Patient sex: F
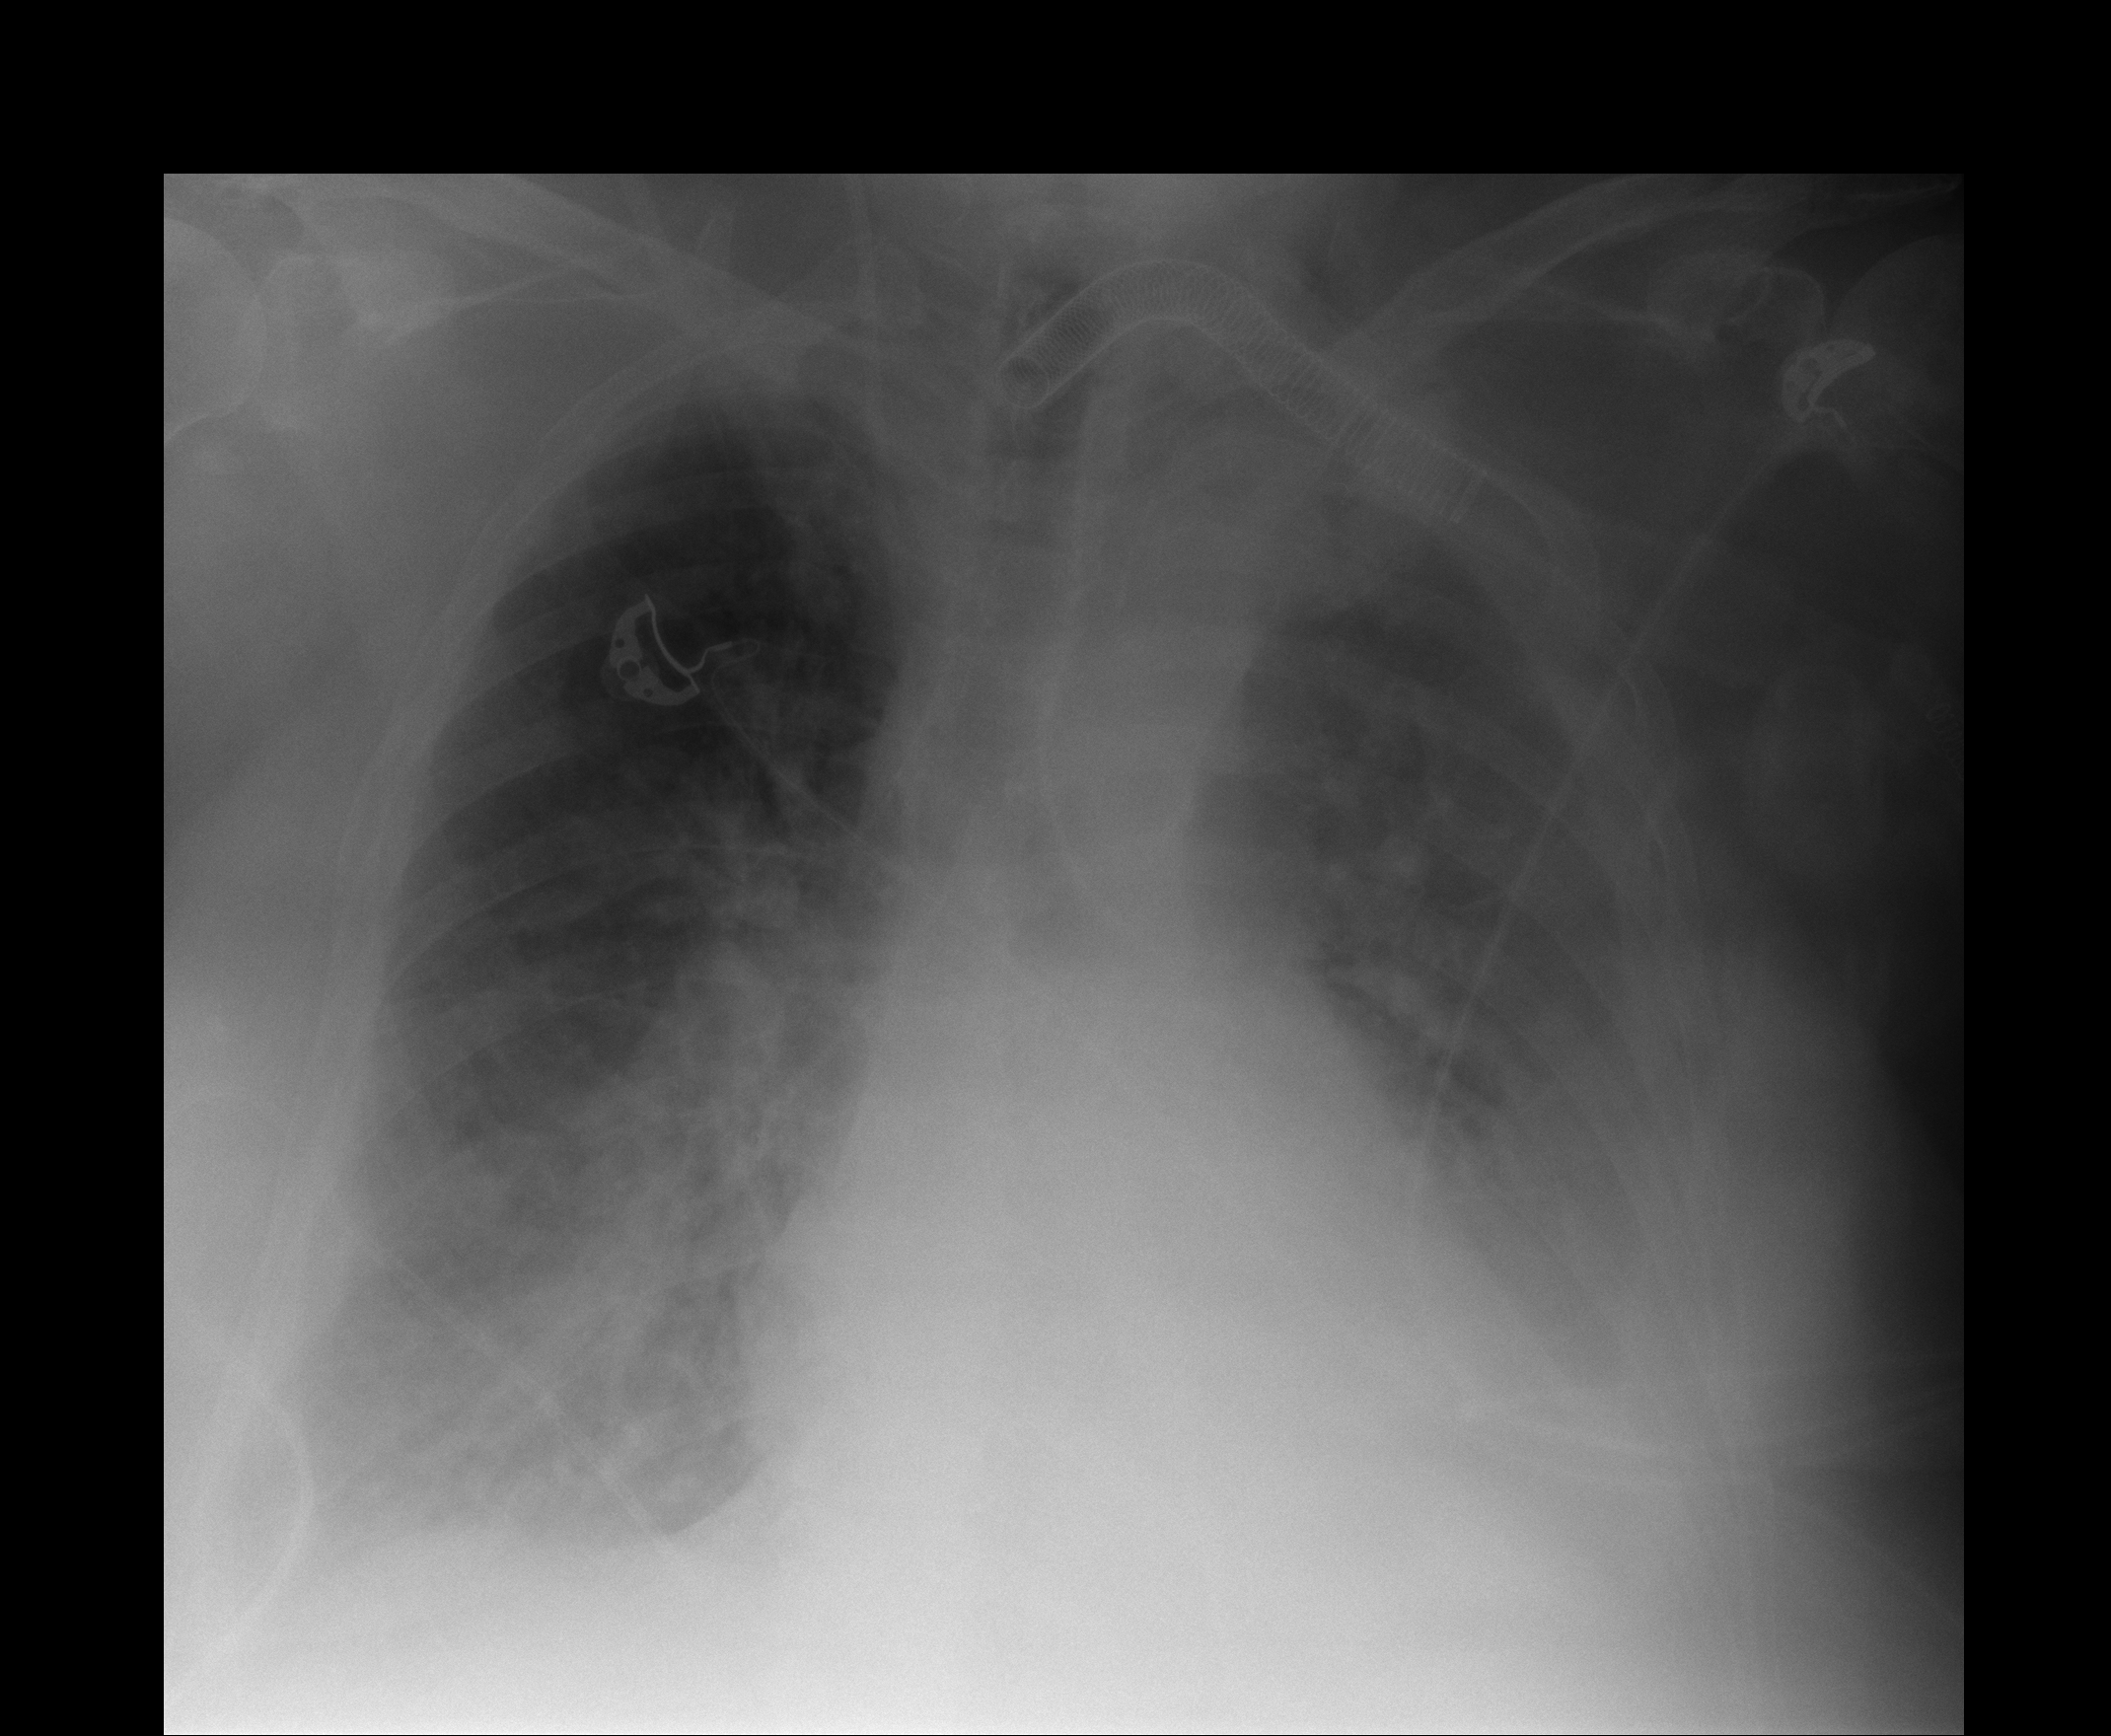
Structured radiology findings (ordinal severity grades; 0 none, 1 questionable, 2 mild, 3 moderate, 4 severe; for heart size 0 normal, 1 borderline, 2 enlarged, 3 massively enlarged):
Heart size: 2
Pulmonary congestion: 2
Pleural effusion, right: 2
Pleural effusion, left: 3
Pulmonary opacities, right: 2
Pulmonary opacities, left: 0
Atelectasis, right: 2
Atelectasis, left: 3